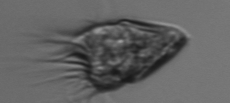
Label: Strombidium_morphotype1